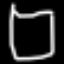
Label: leaf